Question: Apologies for the essay-like nature of this question. I have been struggling to get to grips with this and have tried to sum up my understanding of what is needed, with the specific questions I have.
In <URL> but I'm not clear how to perform the two highlighted steps.
1. I see that Sign is a segment of the array containing the certificate but what does it mean to open it with the public key? I can successfully perform the step before by reading CA_Certificate from the card and issuing a MANAGE SECURITY ENVIRONMENT APDU using CAR' (see first step of algorithm) from it. But having selected the public key that way, what public key do I use in the open Sign step. The MSE selects one but I don't have it; I have only the European public key from ERCA, but is that the same key I have selected in the card? I don't have any private keys, but would I need them.
2. In the step for checking that Hash(C') = H', how should I calculate the hash? There seem to be so many different ways (is formats the right word?) of doing encryption/decryption/hashing that I'm quite confused.

All I really need to be able to do to read the data I need is to authenticate using , immediately after a that returns an 8 byte challenge. I presume I need to use that to calculate the cipher for the . I found the sample code below (<URL> and for a different type of smartcard it seems quite similar to what I must use.
'''
//
// Authenticate against CardOS card
//
var card = new Card(_scsh3.reader);
var crypto = new Crypto();
var key = new Key();
key.setComponent(Key.DES,
new ByteString("01010101010101010101010101010101", HEX));
// Get challenge
var challenge = card.sendApdu(0x00, 0x84, 0x00, 0x00, 8, [0x9000]);
// Crypto.DES_MAC_EMV is a CBC generated Retail-MAC
var cipher = crypto.sign(key, Crypto.DES_MAC_EMV, challenge);
card.sendApdu(0x00, 0x82, 0x00, 0x81, cipher);
print("Card returns " + card.SW.toString(16) + " - " + card.SWMSG);
'''
Differences are
1. The additional P2 parameter indicating that MANAGE SECURITY ENVIRONMENT has been done, presumably with the CAR' from Card_Certificate, which doesn't work for me, though it does with the CAR' from CA_Certificate.
2. Lc of 0x80 instead of the 0x81 in the sample code.
3. Any cipher I calculate to use here would have to be 128 bytes long while it's unclear of the cipher length in the sample.
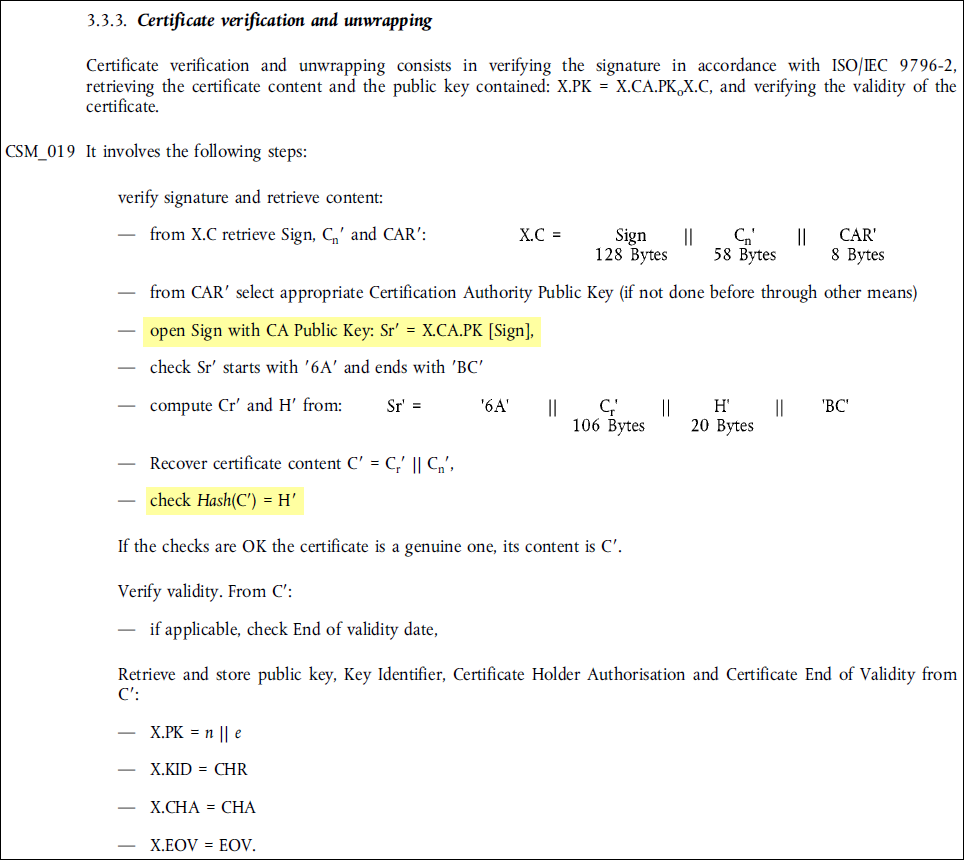
Answer: This answer is also a bit lengthy, because a misunderstanding has to be explained. The text excerpt above deals with authentication by an asymmetric key pair. Since one can prove nothing beyond possessing the private counterpiece to a public key, additional credentials are required. The issuer of the certificate typically claims to have verified your identity and this is documented by the certificate's signature (The signature is only useful if the issuer's public key is well known from the internet or because it is stored on the card already). Typically a smart card provides the command "Perform Security Operation" in the mode "Verify Certificate" for such a purpose: it verifies the issuer's signature, unpacks the public key contained in the certificate or delivered together with it and preserves it for inverting a private key operation assumed to follow soon.
Your code snippet deals with authentication by a symmetric key, also called secret key. It is assumed that this secret is only known by authorized people. The 0x81 you consider as LC is actually P2, meaning "please take the local key #1" for verification of the MAC computation using this secret key. In fact taking an 8 byte random number as input for computing a (retail- or whatever) MAC will typically (i. e. applying standard padding-schemes) result in a 16-Byte result. By the way, the DES key in the example is horrible. The least significant bit of each byte is the parity bit, so the key consists of zero bytes only.
Both schemes have nothing in common beyond the purpose of somehow doing an authentication.
For further information see ISO 7816-8 (for Perform Security Operation), ISO 7816-4 (for External Authenticate, Get Challenge, and most other of smart card commands). These are hard to get without spending money - older versions may be found on the www - and quite dry to read and difficult to understand. More explanation is found in Rankl/Effing "Handbuch der Chipkarten", but the English translation "Smart Card Handbook" is reported to be special sometimes. For certificate stuff I'd recommend Schneier, Applied Cryptography, which also has hundreds of further references.